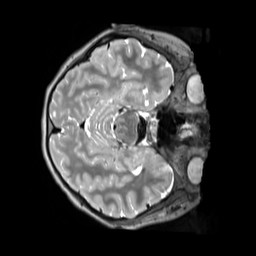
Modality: T2w
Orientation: axial
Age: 11
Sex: female
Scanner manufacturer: siemens
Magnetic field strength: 3 T
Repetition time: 3.2 s
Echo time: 0.408 s